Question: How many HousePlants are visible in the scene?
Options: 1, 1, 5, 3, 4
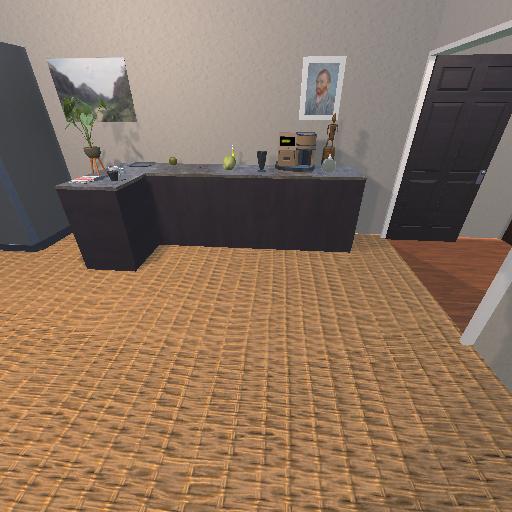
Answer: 1